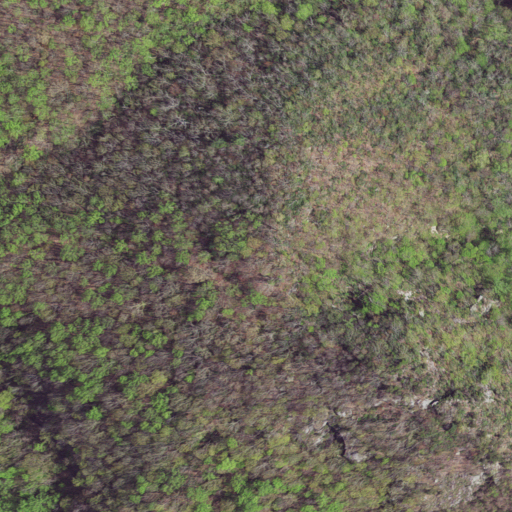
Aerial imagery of mountain in Virginia named Point Lookout containing deciduous forest and mixed forest